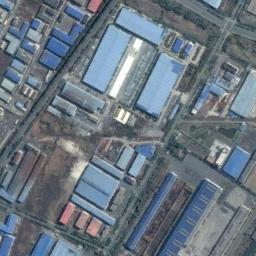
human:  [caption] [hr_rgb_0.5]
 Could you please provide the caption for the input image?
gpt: In an industrial area, There are neatly planned factories and roads, There are green belts and large areas of wasteland .

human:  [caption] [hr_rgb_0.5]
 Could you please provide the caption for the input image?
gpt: Many houses of different shapes are in the industrial area .

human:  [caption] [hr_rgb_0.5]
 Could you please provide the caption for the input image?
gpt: The industrial area has lots of blue workshops of different sizes and a open area and some roads go through the industrial area .

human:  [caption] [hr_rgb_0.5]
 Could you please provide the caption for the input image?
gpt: Houses in industrial areas vary in size .

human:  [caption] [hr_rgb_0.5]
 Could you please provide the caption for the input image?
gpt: There are many blue buildings on the industrial area .